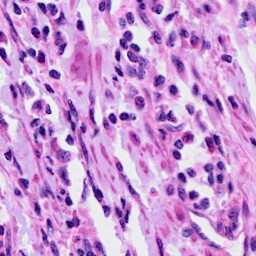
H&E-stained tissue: Cervix